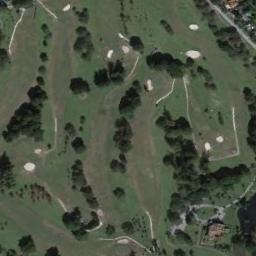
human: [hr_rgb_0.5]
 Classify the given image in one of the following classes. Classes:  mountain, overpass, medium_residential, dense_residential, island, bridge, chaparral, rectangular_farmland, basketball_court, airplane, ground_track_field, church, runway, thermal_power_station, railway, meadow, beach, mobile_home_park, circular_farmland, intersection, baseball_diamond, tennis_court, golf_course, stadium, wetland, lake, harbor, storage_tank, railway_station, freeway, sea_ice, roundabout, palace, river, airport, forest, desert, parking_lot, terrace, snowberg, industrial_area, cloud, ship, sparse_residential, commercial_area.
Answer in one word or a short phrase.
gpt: golf_course